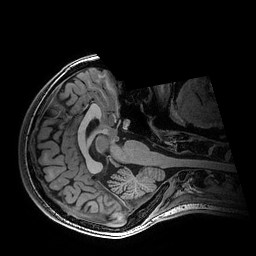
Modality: T1w
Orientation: axial
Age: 19
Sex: female
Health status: healthy